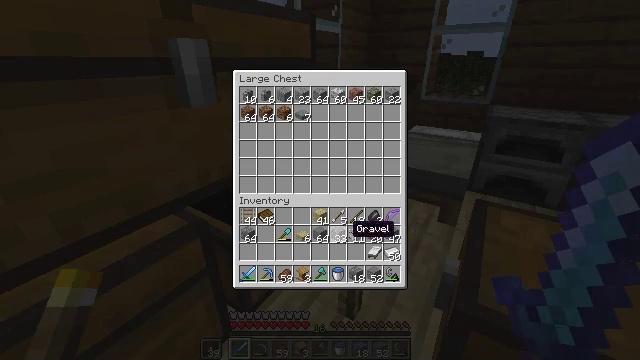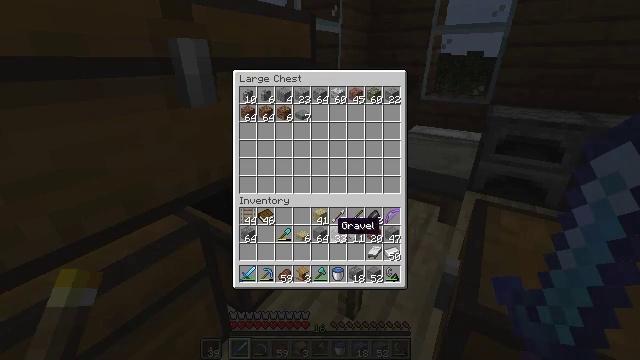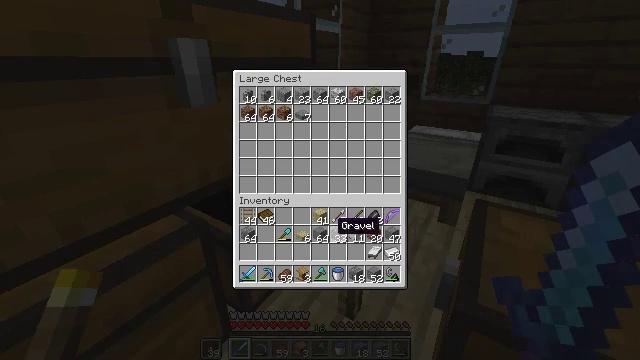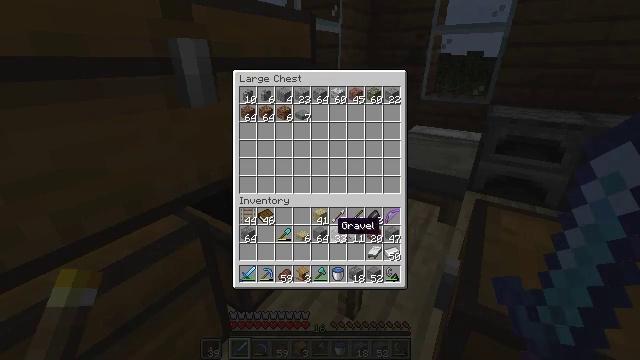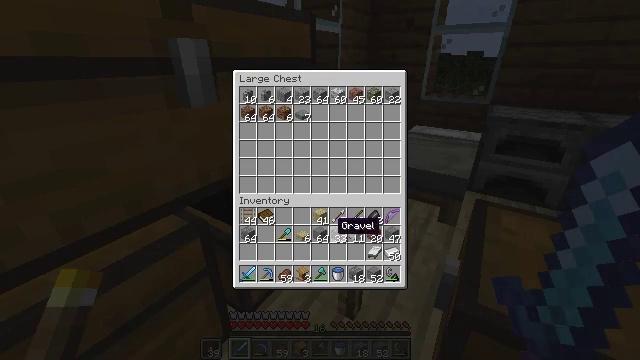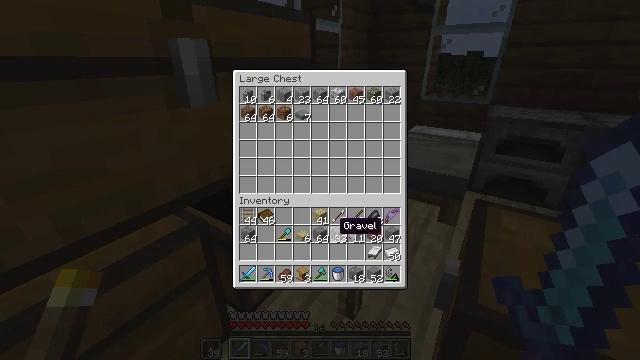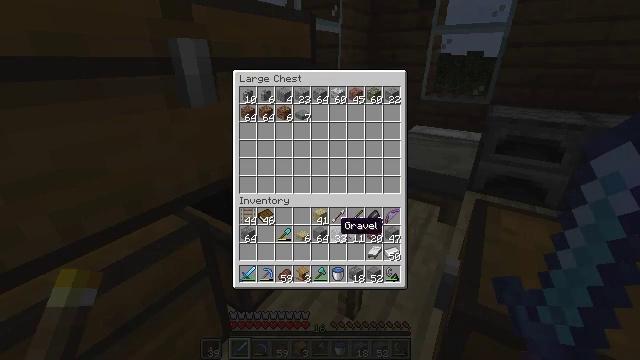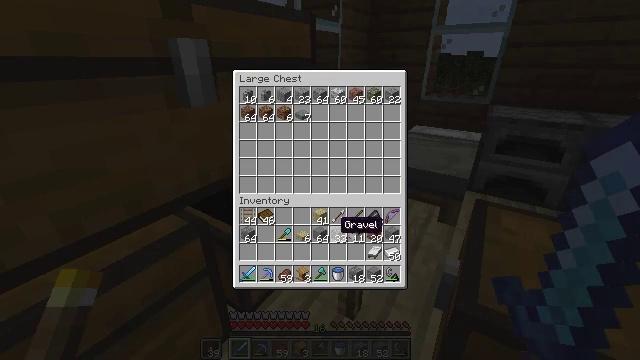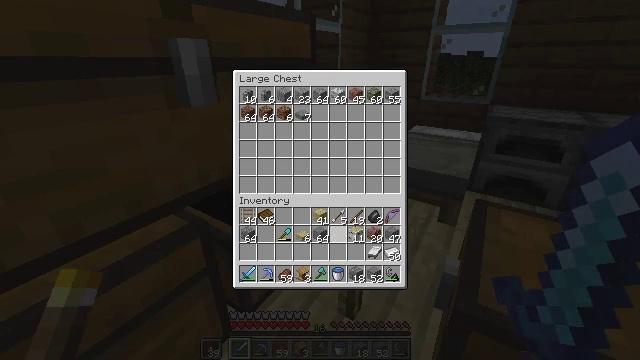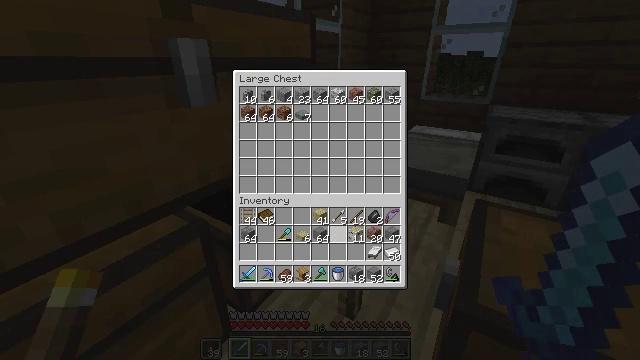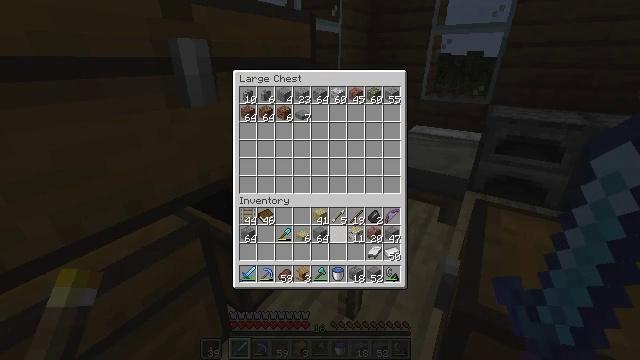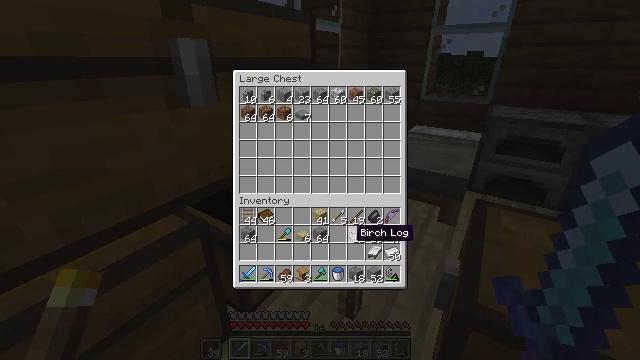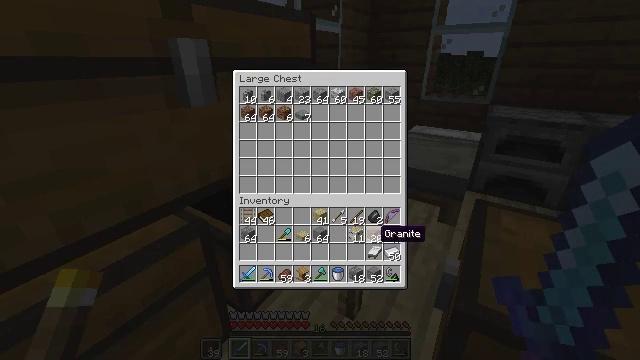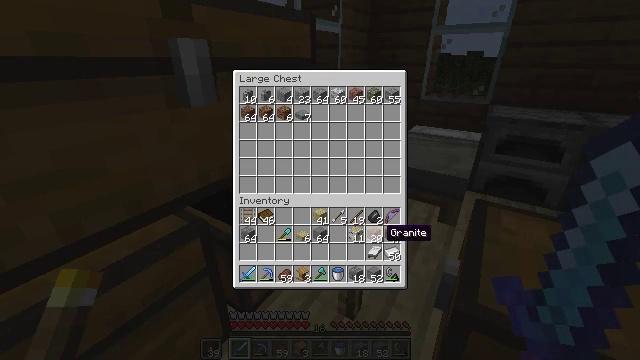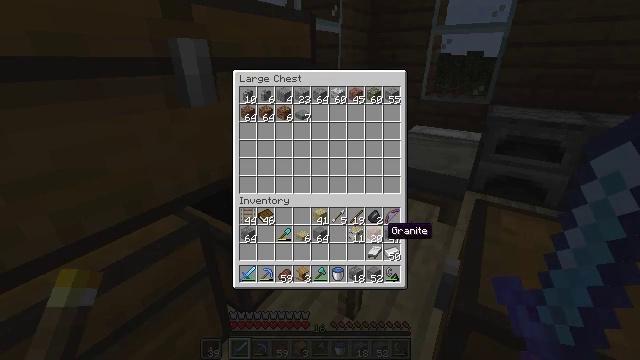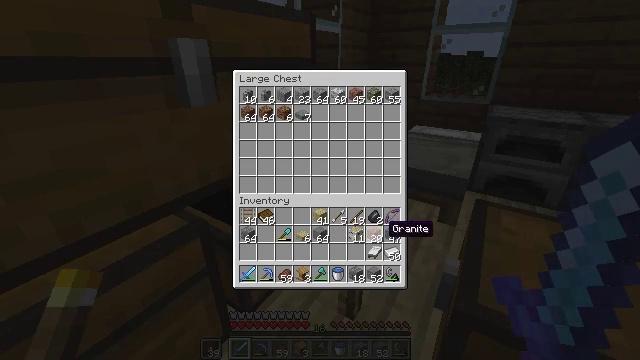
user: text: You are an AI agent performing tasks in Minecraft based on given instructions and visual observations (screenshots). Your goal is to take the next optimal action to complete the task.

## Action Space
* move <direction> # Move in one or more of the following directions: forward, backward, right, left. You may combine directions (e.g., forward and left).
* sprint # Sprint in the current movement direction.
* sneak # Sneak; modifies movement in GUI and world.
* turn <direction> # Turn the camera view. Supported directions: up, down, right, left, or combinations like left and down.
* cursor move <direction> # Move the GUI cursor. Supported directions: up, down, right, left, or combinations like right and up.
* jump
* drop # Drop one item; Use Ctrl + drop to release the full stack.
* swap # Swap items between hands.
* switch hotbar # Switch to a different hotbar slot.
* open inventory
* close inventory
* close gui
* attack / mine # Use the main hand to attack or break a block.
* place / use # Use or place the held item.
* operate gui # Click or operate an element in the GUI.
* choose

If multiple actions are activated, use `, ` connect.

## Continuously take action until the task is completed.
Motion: motion action
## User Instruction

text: Mine the stonecutter block.
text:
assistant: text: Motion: sneak, turn left
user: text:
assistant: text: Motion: sneak
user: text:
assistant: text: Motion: sneak
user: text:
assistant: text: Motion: sneak
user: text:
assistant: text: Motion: sneak
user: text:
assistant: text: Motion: sneak
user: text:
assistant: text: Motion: sneak
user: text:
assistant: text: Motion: sneak, attack / mine
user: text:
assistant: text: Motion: sneak, attack / mine
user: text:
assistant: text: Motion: sneak
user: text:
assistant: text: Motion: sneak, turn right
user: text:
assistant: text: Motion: sneak, turn right
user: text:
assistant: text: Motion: sneak
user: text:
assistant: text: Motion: sneak
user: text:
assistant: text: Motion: sneak
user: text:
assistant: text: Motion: sneak
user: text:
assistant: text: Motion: sneak, turn left
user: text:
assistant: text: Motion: sneak, turn left
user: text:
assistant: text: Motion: sneak, turn left
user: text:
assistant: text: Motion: sneak
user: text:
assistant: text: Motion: sneak
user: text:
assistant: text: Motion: sneak
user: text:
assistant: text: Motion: sneak
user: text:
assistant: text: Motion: sneak
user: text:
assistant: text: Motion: sneak
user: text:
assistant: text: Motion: sneak, turn right
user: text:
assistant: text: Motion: sneak, turn right and down
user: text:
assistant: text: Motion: sneak, turn right
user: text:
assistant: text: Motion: sneak, turn right and down
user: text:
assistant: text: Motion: sneak, turn right and down